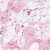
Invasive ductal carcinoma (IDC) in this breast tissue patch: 0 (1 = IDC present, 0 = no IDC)